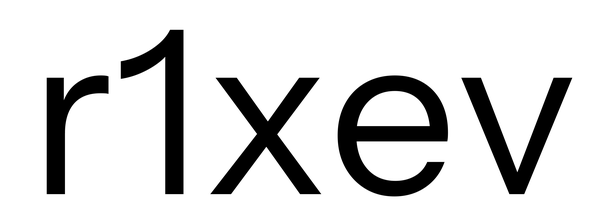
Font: InstrumentSans_Regular